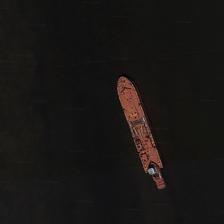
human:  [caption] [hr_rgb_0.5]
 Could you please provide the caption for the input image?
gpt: the orange ship is sailing slowly on the river .

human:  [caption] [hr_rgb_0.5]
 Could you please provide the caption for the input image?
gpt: a red long boat is in black water .

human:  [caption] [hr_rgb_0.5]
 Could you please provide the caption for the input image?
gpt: a fish-like red ship travel in a blue ocean .

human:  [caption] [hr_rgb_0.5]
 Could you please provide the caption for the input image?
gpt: a long boat is on black water .

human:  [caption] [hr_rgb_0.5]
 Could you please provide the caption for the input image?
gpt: a long red boat is in black water .